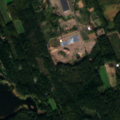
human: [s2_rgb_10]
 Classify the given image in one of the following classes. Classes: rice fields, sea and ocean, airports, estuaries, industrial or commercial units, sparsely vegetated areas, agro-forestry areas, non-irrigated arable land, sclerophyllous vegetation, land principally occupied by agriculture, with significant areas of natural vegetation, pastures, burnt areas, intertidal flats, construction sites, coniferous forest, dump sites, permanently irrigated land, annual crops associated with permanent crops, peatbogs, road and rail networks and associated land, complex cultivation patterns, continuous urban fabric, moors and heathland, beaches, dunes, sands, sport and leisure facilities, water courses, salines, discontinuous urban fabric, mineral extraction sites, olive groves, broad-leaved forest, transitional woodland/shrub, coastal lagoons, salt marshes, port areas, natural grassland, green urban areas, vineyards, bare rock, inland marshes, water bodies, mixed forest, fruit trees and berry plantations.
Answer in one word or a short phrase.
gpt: industrial or commercial units, broad-leaved forest, coniferous forest, mixed forest, transitional woodland/shrub, sea and ocean